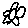
Label: flower